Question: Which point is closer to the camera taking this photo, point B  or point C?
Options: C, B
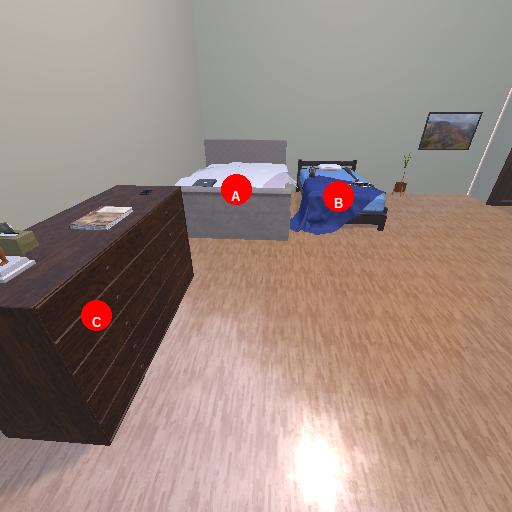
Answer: C